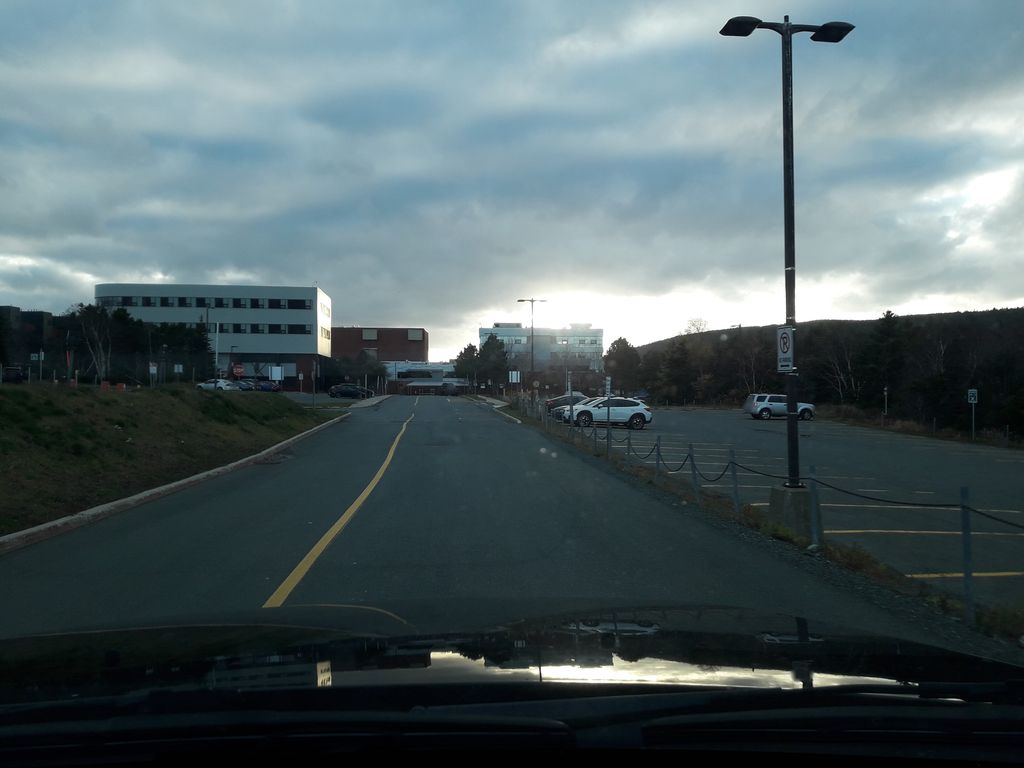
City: st_johns